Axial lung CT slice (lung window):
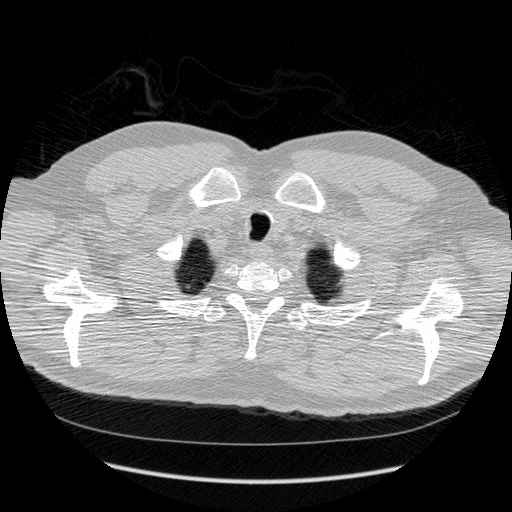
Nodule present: no